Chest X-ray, PA view. Patient: 31 years old, sex M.
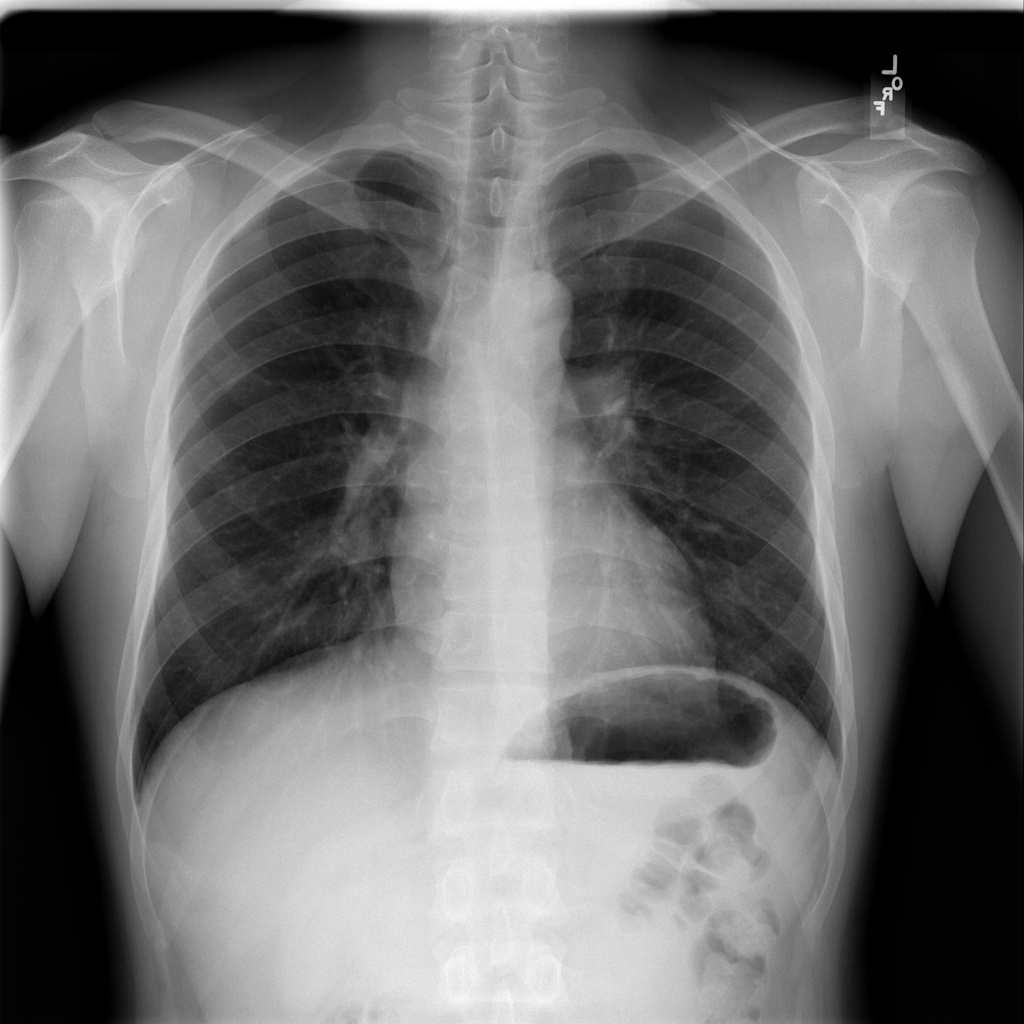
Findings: No Finding